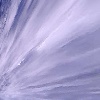
Label: cloud